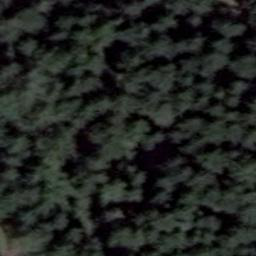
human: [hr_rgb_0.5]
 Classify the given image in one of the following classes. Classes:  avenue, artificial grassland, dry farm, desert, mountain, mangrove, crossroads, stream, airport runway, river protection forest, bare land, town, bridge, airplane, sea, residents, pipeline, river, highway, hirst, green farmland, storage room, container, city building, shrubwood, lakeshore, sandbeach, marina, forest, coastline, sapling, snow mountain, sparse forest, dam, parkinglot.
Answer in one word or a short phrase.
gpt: forest